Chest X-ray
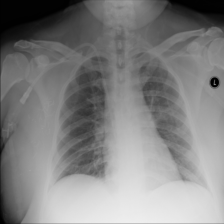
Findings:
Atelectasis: negative
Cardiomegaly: negative
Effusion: negative
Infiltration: negative
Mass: negative
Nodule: negative
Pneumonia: negative
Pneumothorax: negative
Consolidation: negative
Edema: negative
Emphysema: negative
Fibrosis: negative
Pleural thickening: negative
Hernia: negative